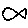
Label: fish